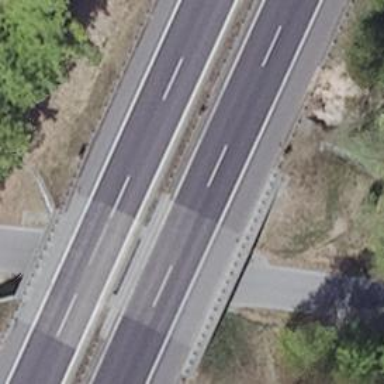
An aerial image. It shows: Motorway bridge with asphalt surface.